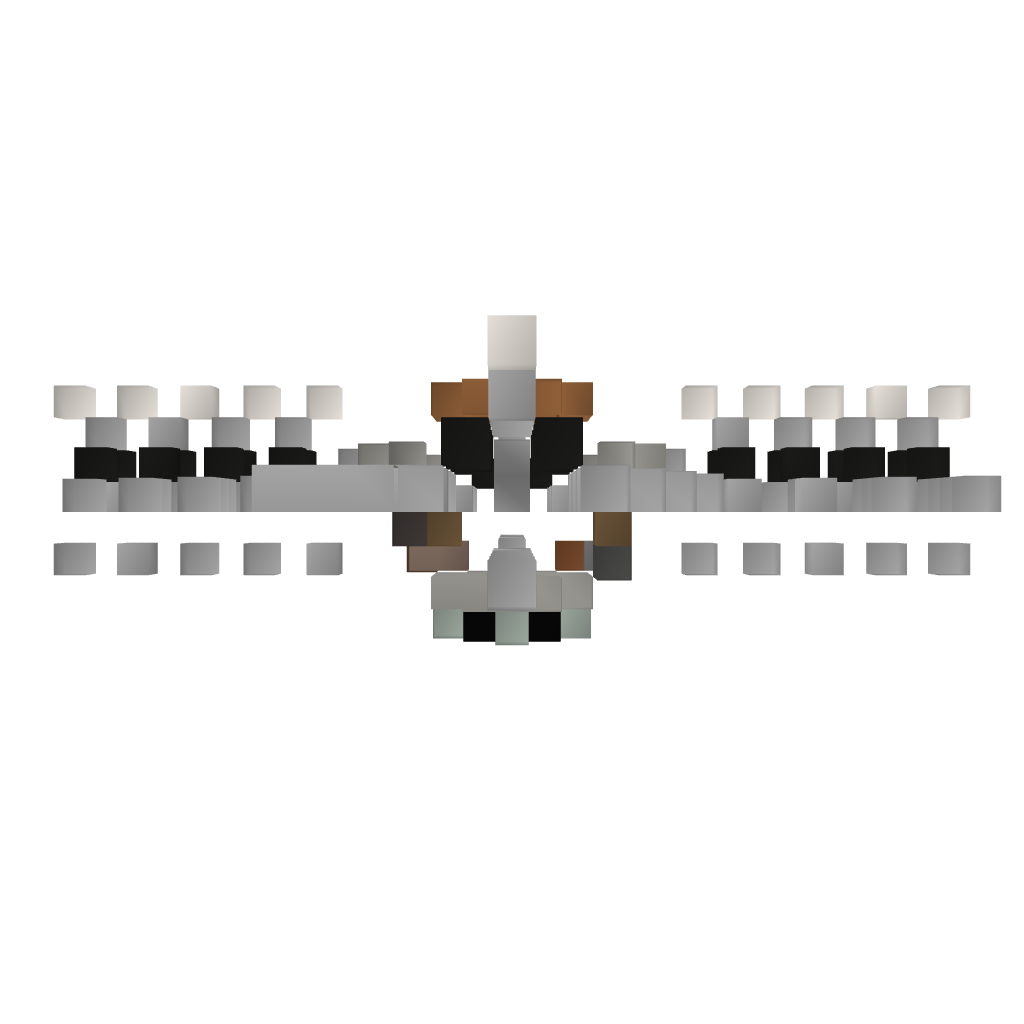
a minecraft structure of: Liveable Satelite